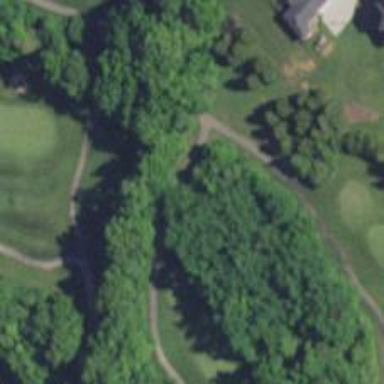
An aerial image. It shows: Path used for both walking and golf.